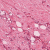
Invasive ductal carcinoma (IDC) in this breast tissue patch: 1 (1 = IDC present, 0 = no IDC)